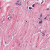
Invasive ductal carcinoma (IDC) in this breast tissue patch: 1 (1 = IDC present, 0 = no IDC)